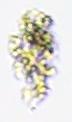
Label: Detritus